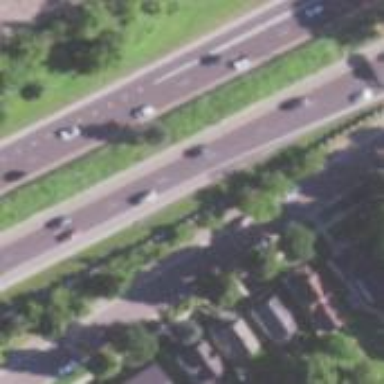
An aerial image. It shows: Motorway junction.